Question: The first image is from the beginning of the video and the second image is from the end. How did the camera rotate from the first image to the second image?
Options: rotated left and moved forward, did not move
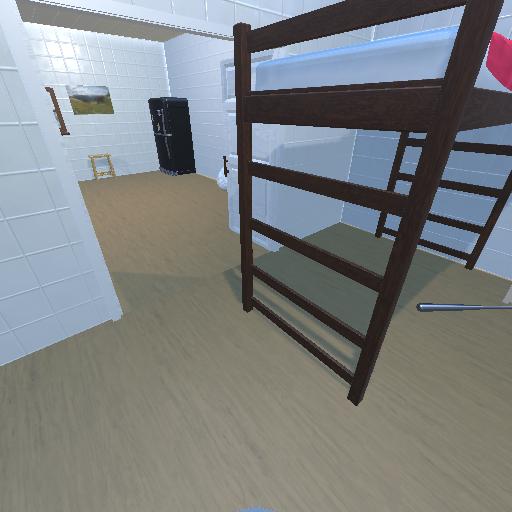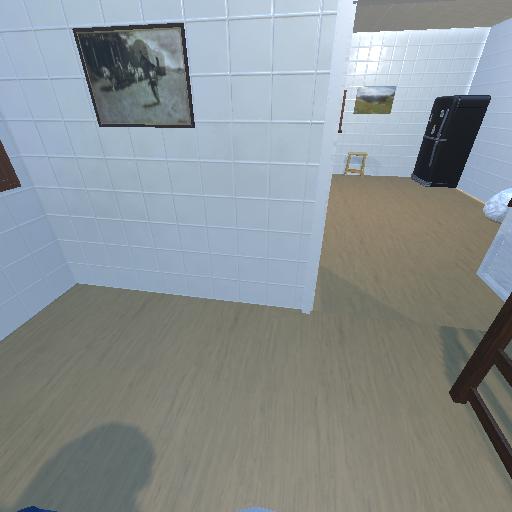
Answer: rotated left and moved forward